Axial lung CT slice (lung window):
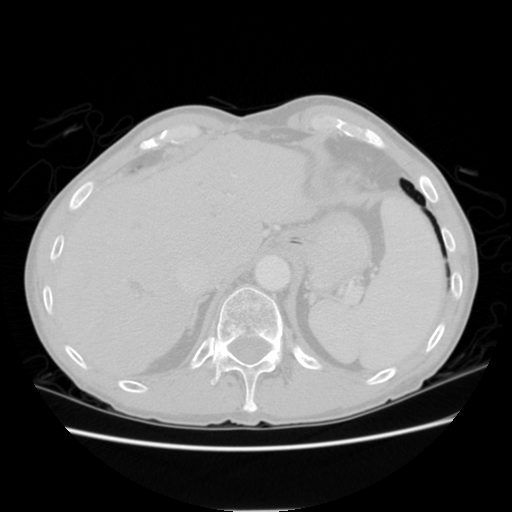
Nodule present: no